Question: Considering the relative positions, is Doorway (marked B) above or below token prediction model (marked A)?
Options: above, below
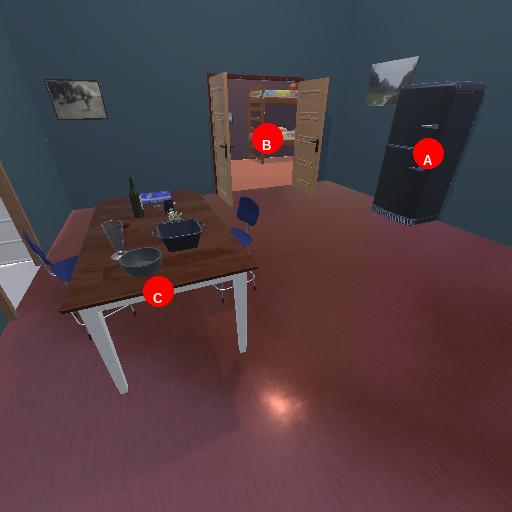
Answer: above